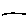
Label: line